Question: I know must be possible to load different PartialViews in same div tag in my visual studio solution, I just can't get it. Here's a pic of what i want to make. I'm using razor to get the html, but can't figure out how to do it.

My html for the first option is like this
'''
> <li><div id="abmPlan"><i class="fa fa-dashboard fa-fw"></i> ABM
> Plan</div></li>
'''
My content wrraper is this
'''
<div id="page-wrapper"></div>
'''
Suppose I have a test1 view in my menu controller just for testing.
I have already tried Doing it with actionLink but this creates a button and i don't want that cause I already have my markup good and running. Besides the menu dissapears and only shows my partial view in the body of the layout.
Thanks in advance!
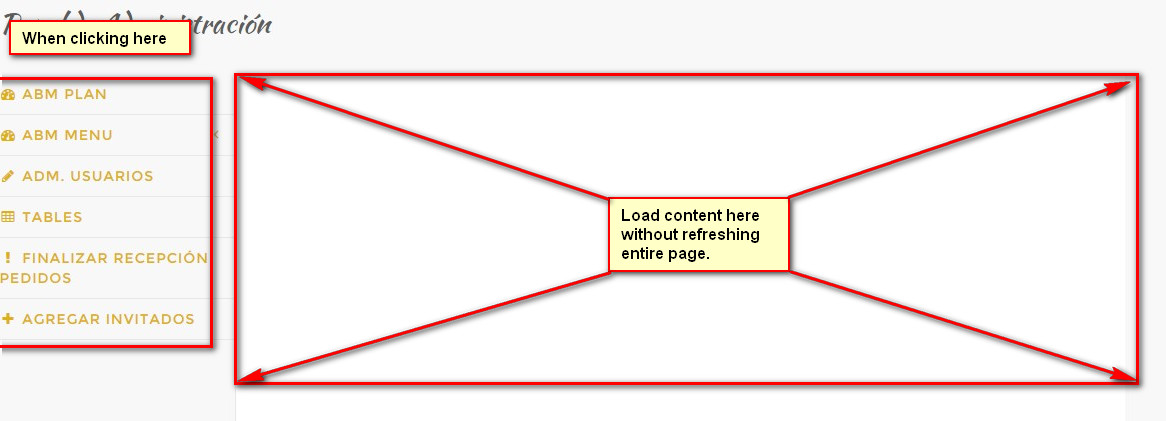
Answer: Ok so I finally did it. Here's the code.
'''
$('#abmPlan').on('click', function (e) {
var base = window.location.origin + '/Plan/_ObtenerVistaPlan';
$('#contenidoMenuAdministrador').load(base );
});
'''
There was an issue with the URL, so I had to get the base URL and then set the corresponding path. Thanks to those who answered and tried to help me!